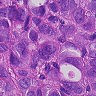
Metastatic tissue present: yes